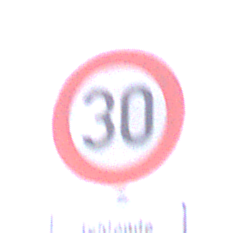
Verkehrszeichen: Geschwindigkeit30
Zusatzzeichen unten: HinweiseAufGefahrenDurchVerbaleAngabe7
Umgebung: Outdoor, Suburban
Tageszeit: SunriseSunset
Wetter: PartlyCloudy
Licht: Natural
Jahreszeit: NotSpecified
Kontrast: LowContrast